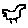
Label: bird